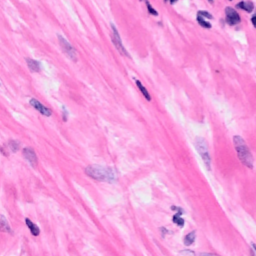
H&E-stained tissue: Breast